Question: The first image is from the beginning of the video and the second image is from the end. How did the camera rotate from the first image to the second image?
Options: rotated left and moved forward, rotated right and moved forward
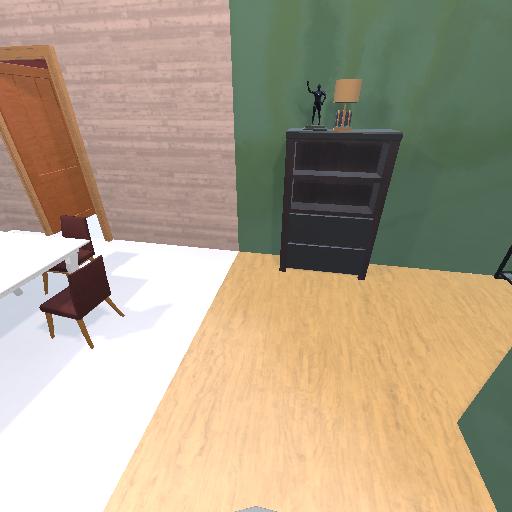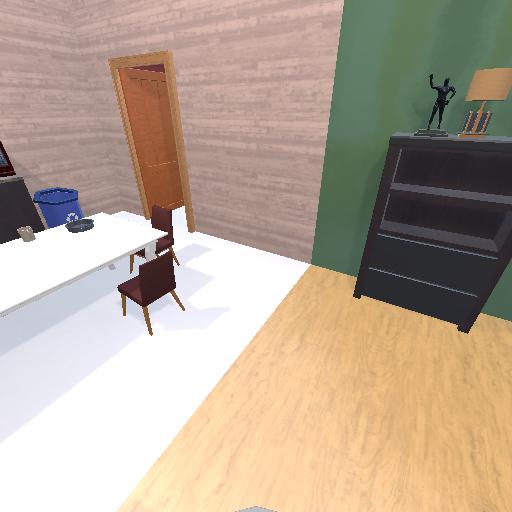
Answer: rotated left and moved forward